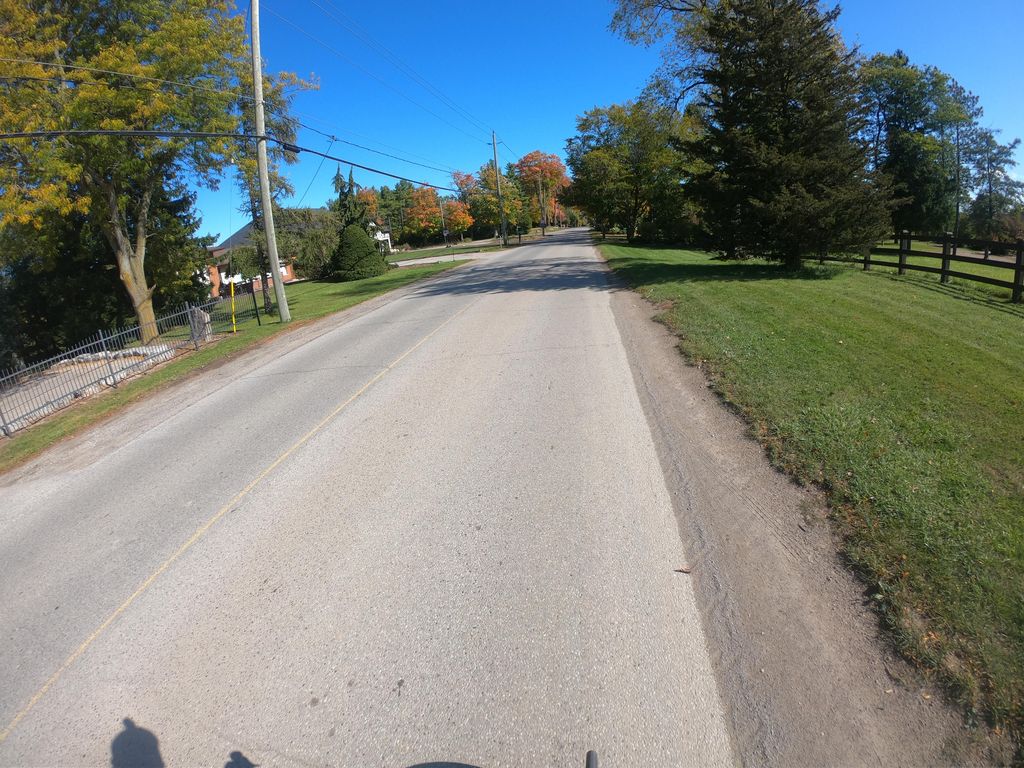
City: kitchener-waterloo